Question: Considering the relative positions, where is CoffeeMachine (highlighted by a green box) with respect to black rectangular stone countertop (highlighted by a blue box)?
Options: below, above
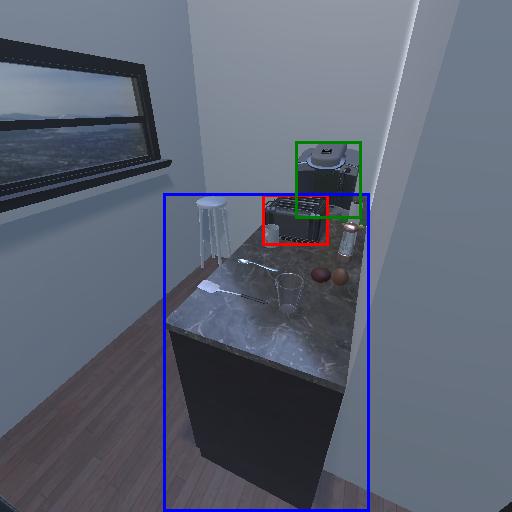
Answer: below